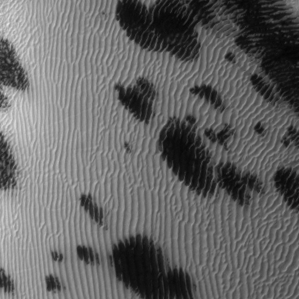
Label: frost